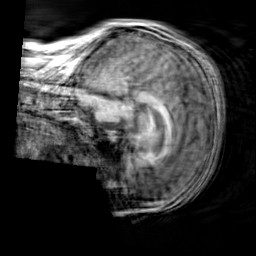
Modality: T1w
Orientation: sagittal
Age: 32
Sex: male
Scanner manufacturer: siemens
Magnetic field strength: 3 T
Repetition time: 2.3 s
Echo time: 0.00303 s